Interaction volume radius: 5 \u00c5
Interaction volume height: 25 \u00c5
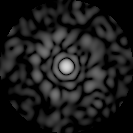
Disorder parameter: 0.8353